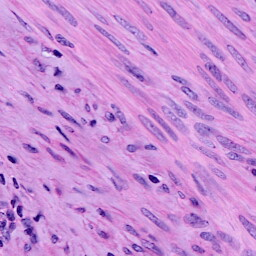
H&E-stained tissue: Cervix